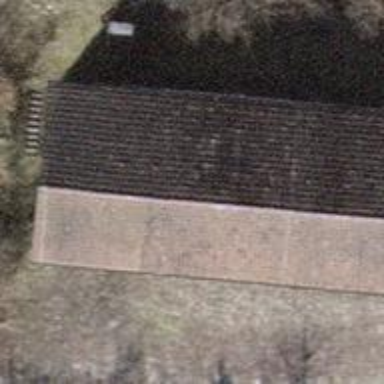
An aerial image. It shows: Shed building.